Question: I'm trying to model chess game. My UML-newbie thinking goes like this:
GameEngine has just one chessboard and two players (who inherits from Player) and when GameEngine is destroyed, so are these (composition). Chessboard can contain up to 32 chessmen and each player can control/have references to 16 chessmen (aggregation). The players need to call or access some methods of the board (directed association).
Is that correct or at least close?

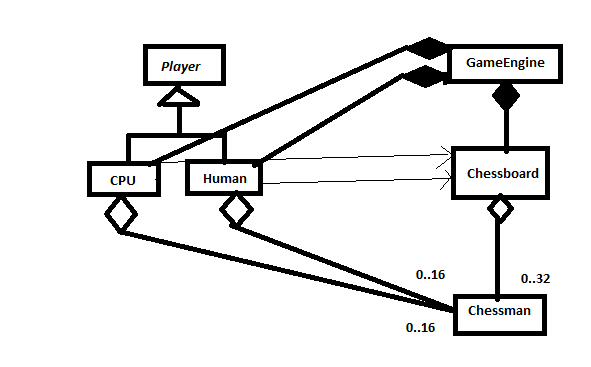
Answer: You made abstraction 'Player' over 'Human' and 'CPU'. I think all your arrows must use the common one 'Player'. For example:
'''
class Chessboard {
Player p1;
Player p2;
}
'''
It is more convenient way, and you can change in runtime your players and different game modes: Human vs Human, Human vs CPU, even CPU vs CPU
The same changes applied to GameEngine.
By the way, I don't think it is a good idea to player aggregate controlled chessmen. All control over 'Chessman' nut be responsibility of 'Chessboard', and player just send him a message when he want to make a move in his turn.
That change allows you to have several chessboards per player for multi-table game.